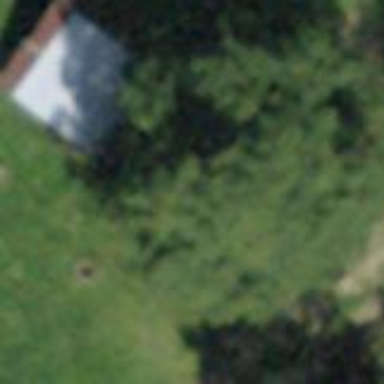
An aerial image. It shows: Barn.